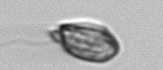
Label: Katodinium_or_Torodinium